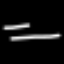
Label: line